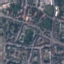
Land use / land cover class: Residential